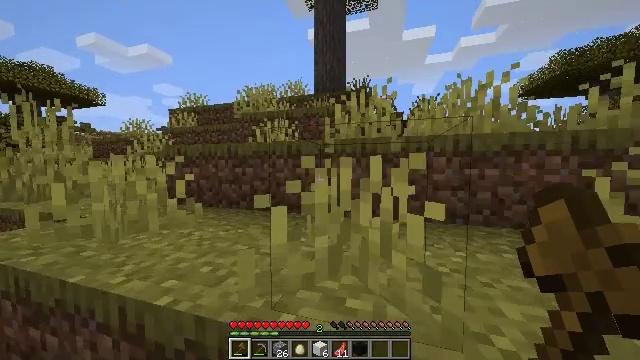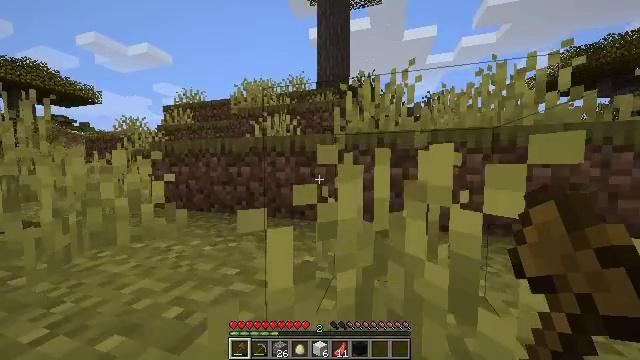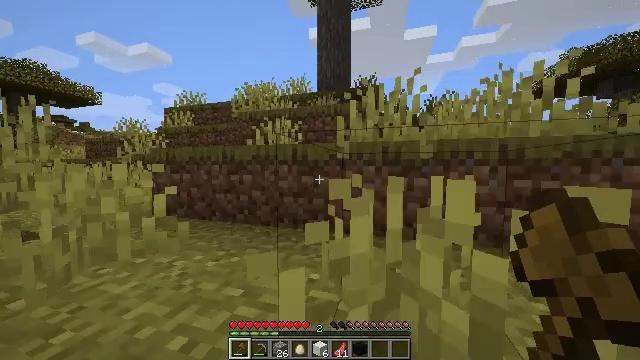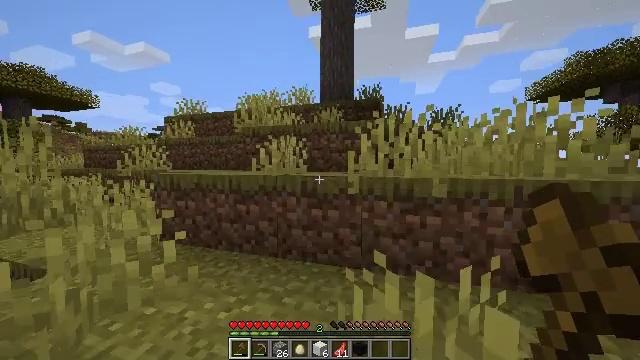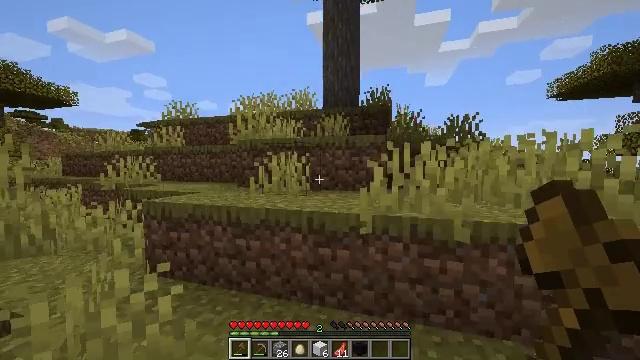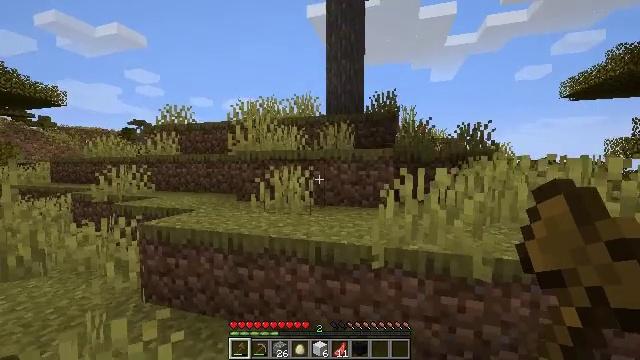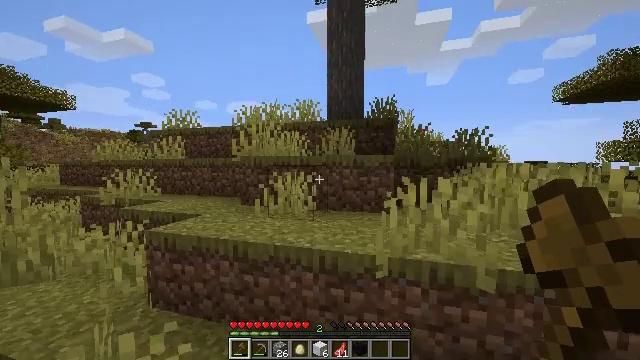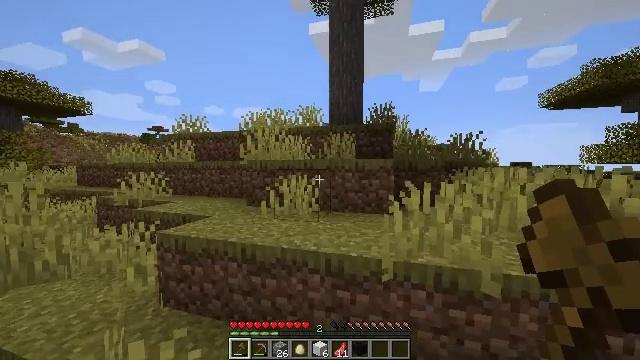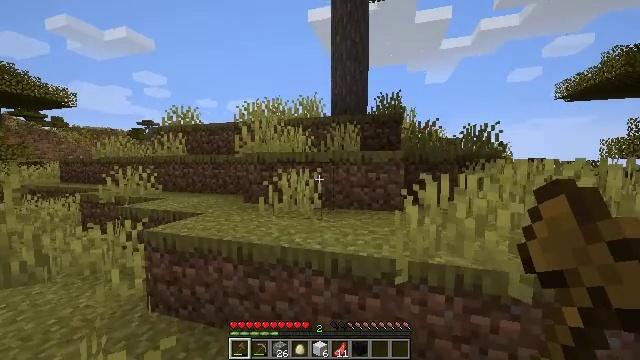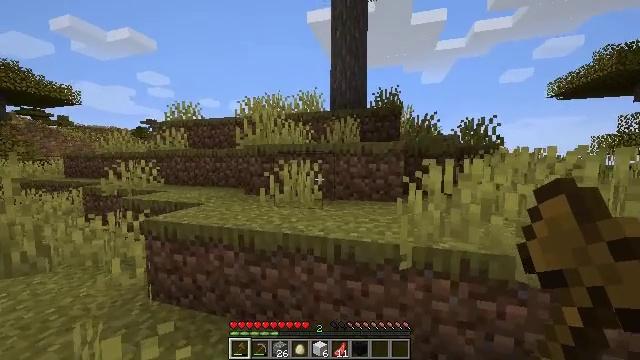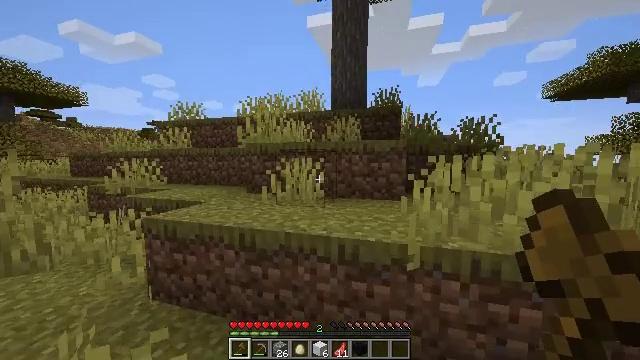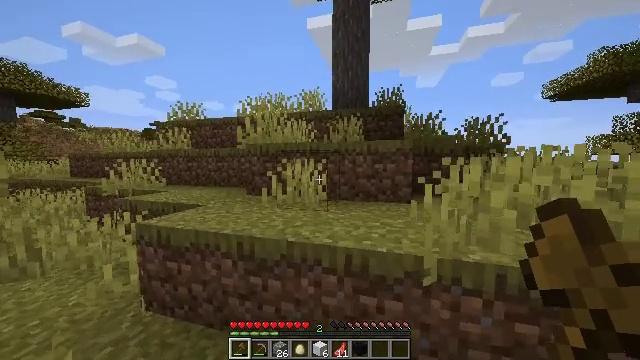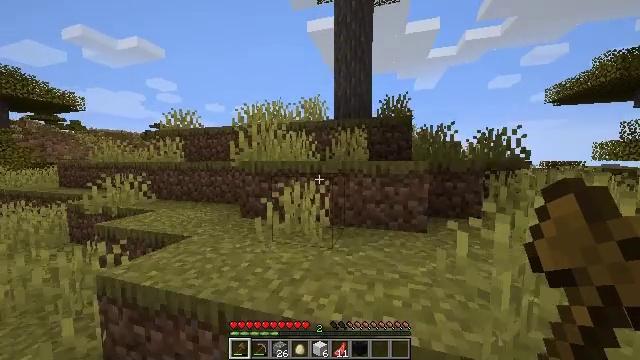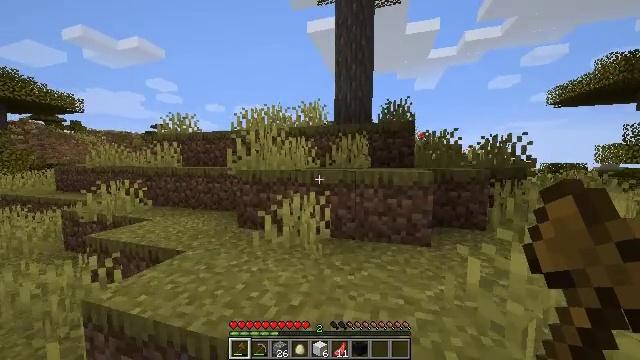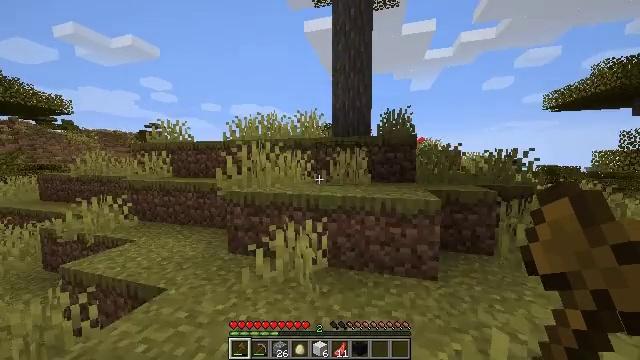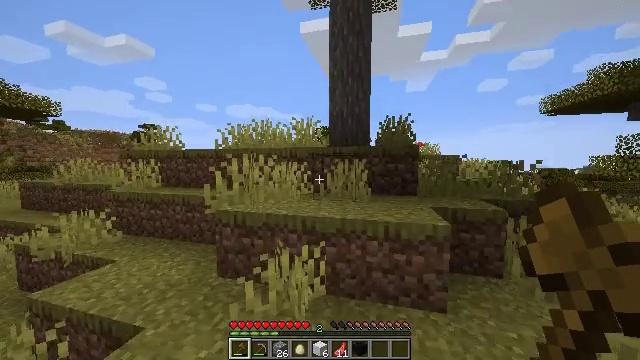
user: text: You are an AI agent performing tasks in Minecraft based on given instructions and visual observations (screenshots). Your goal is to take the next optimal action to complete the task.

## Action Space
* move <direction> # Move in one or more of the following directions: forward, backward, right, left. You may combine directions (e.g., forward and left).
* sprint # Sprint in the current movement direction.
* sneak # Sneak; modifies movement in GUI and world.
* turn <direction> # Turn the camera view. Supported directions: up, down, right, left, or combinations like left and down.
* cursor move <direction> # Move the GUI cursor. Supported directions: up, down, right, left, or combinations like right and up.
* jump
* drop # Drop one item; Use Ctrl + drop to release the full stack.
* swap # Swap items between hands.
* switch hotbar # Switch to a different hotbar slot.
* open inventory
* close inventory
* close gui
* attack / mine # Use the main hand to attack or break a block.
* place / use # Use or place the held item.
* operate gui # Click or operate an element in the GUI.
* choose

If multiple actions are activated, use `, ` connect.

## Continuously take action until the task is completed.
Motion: motion action
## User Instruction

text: Collect acacia logs by breaking the tree.
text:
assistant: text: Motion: move forward, sprint, jump
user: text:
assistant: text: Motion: move forward, sprint, jump
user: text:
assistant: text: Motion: move forward, sprint, jump
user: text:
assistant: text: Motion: move forward, sprint, jump
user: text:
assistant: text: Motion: move forward, sprint, jump
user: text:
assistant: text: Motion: move forward, sprint, jump
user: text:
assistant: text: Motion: move forward, sprint, jump
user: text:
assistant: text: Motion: move forward, sprint, jump
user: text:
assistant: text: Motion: move forward, sprint, jump
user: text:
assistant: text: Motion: move forward, sprint, jump
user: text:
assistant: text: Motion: move forward, sprint, jump
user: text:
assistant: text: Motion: move forward, sprint, jump
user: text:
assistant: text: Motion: move forward, sprint, jump
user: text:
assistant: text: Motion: move forward, sprint, jump
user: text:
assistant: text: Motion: move forward, sprint, jump
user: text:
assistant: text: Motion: move forward, sprint, jump
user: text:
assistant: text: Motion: move forward, sprint, turn right and up, jump
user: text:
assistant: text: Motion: move forward, sprint, turn right and up, jump
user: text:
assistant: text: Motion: move forward, sprint, jump
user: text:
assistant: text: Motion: move forward, sprint, turn right, jump
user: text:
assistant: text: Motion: move forward, sprint, jump
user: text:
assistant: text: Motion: move forward, sprint, jump
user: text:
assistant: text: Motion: move forward, sprint, turn right and up, jump
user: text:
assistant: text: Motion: move forward, sprint, jump
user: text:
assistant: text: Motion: move forward, sprint, turn right, jump
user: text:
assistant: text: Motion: move forward, jump
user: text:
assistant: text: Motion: move forward, jump
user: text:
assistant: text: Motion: move forward, jump
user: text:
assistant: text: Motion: move forward, jump
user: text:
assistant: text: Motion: move forward, open inventory